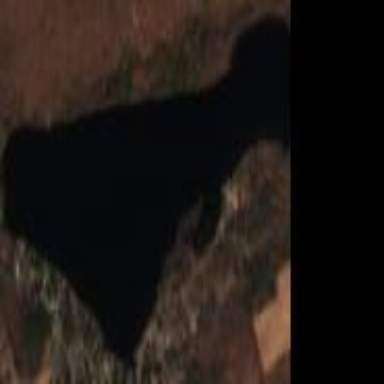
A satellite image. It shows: Reservoir.